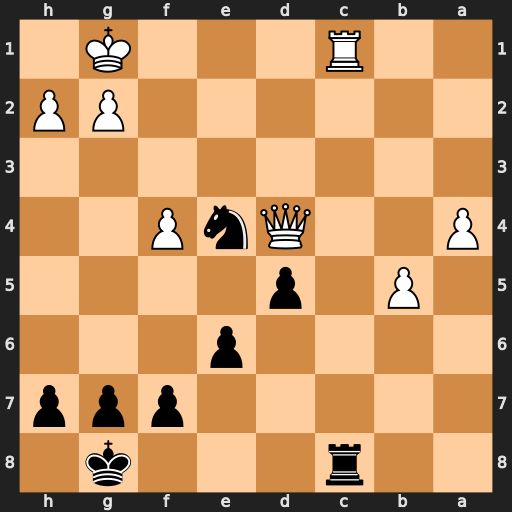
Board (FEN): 2r3k1/5ppp/4p3/1P1p4/P2QnP2/8/6PP/2R3K1
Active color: b
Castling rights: -
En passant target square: -
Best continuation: Rxc1+ Qd1 Rxd1#